Aerial crown-view tile of a tropical tree (Barro Colorado Island, Panama), acquired 20250818:
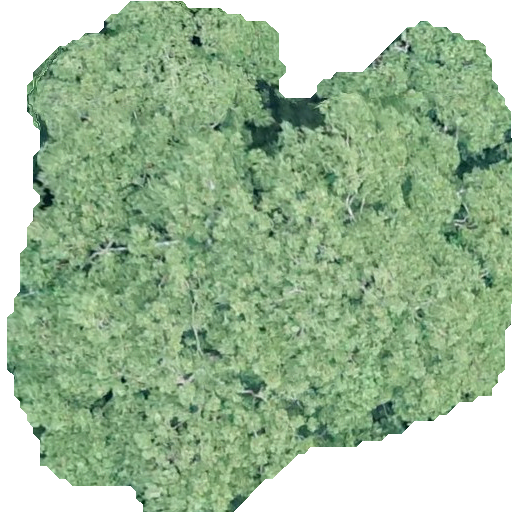
Species: Dipteryx oleifera
GBIF accepted scientific name: Dipteryx oleifera
Crown area: 298.191 m²